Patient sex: M
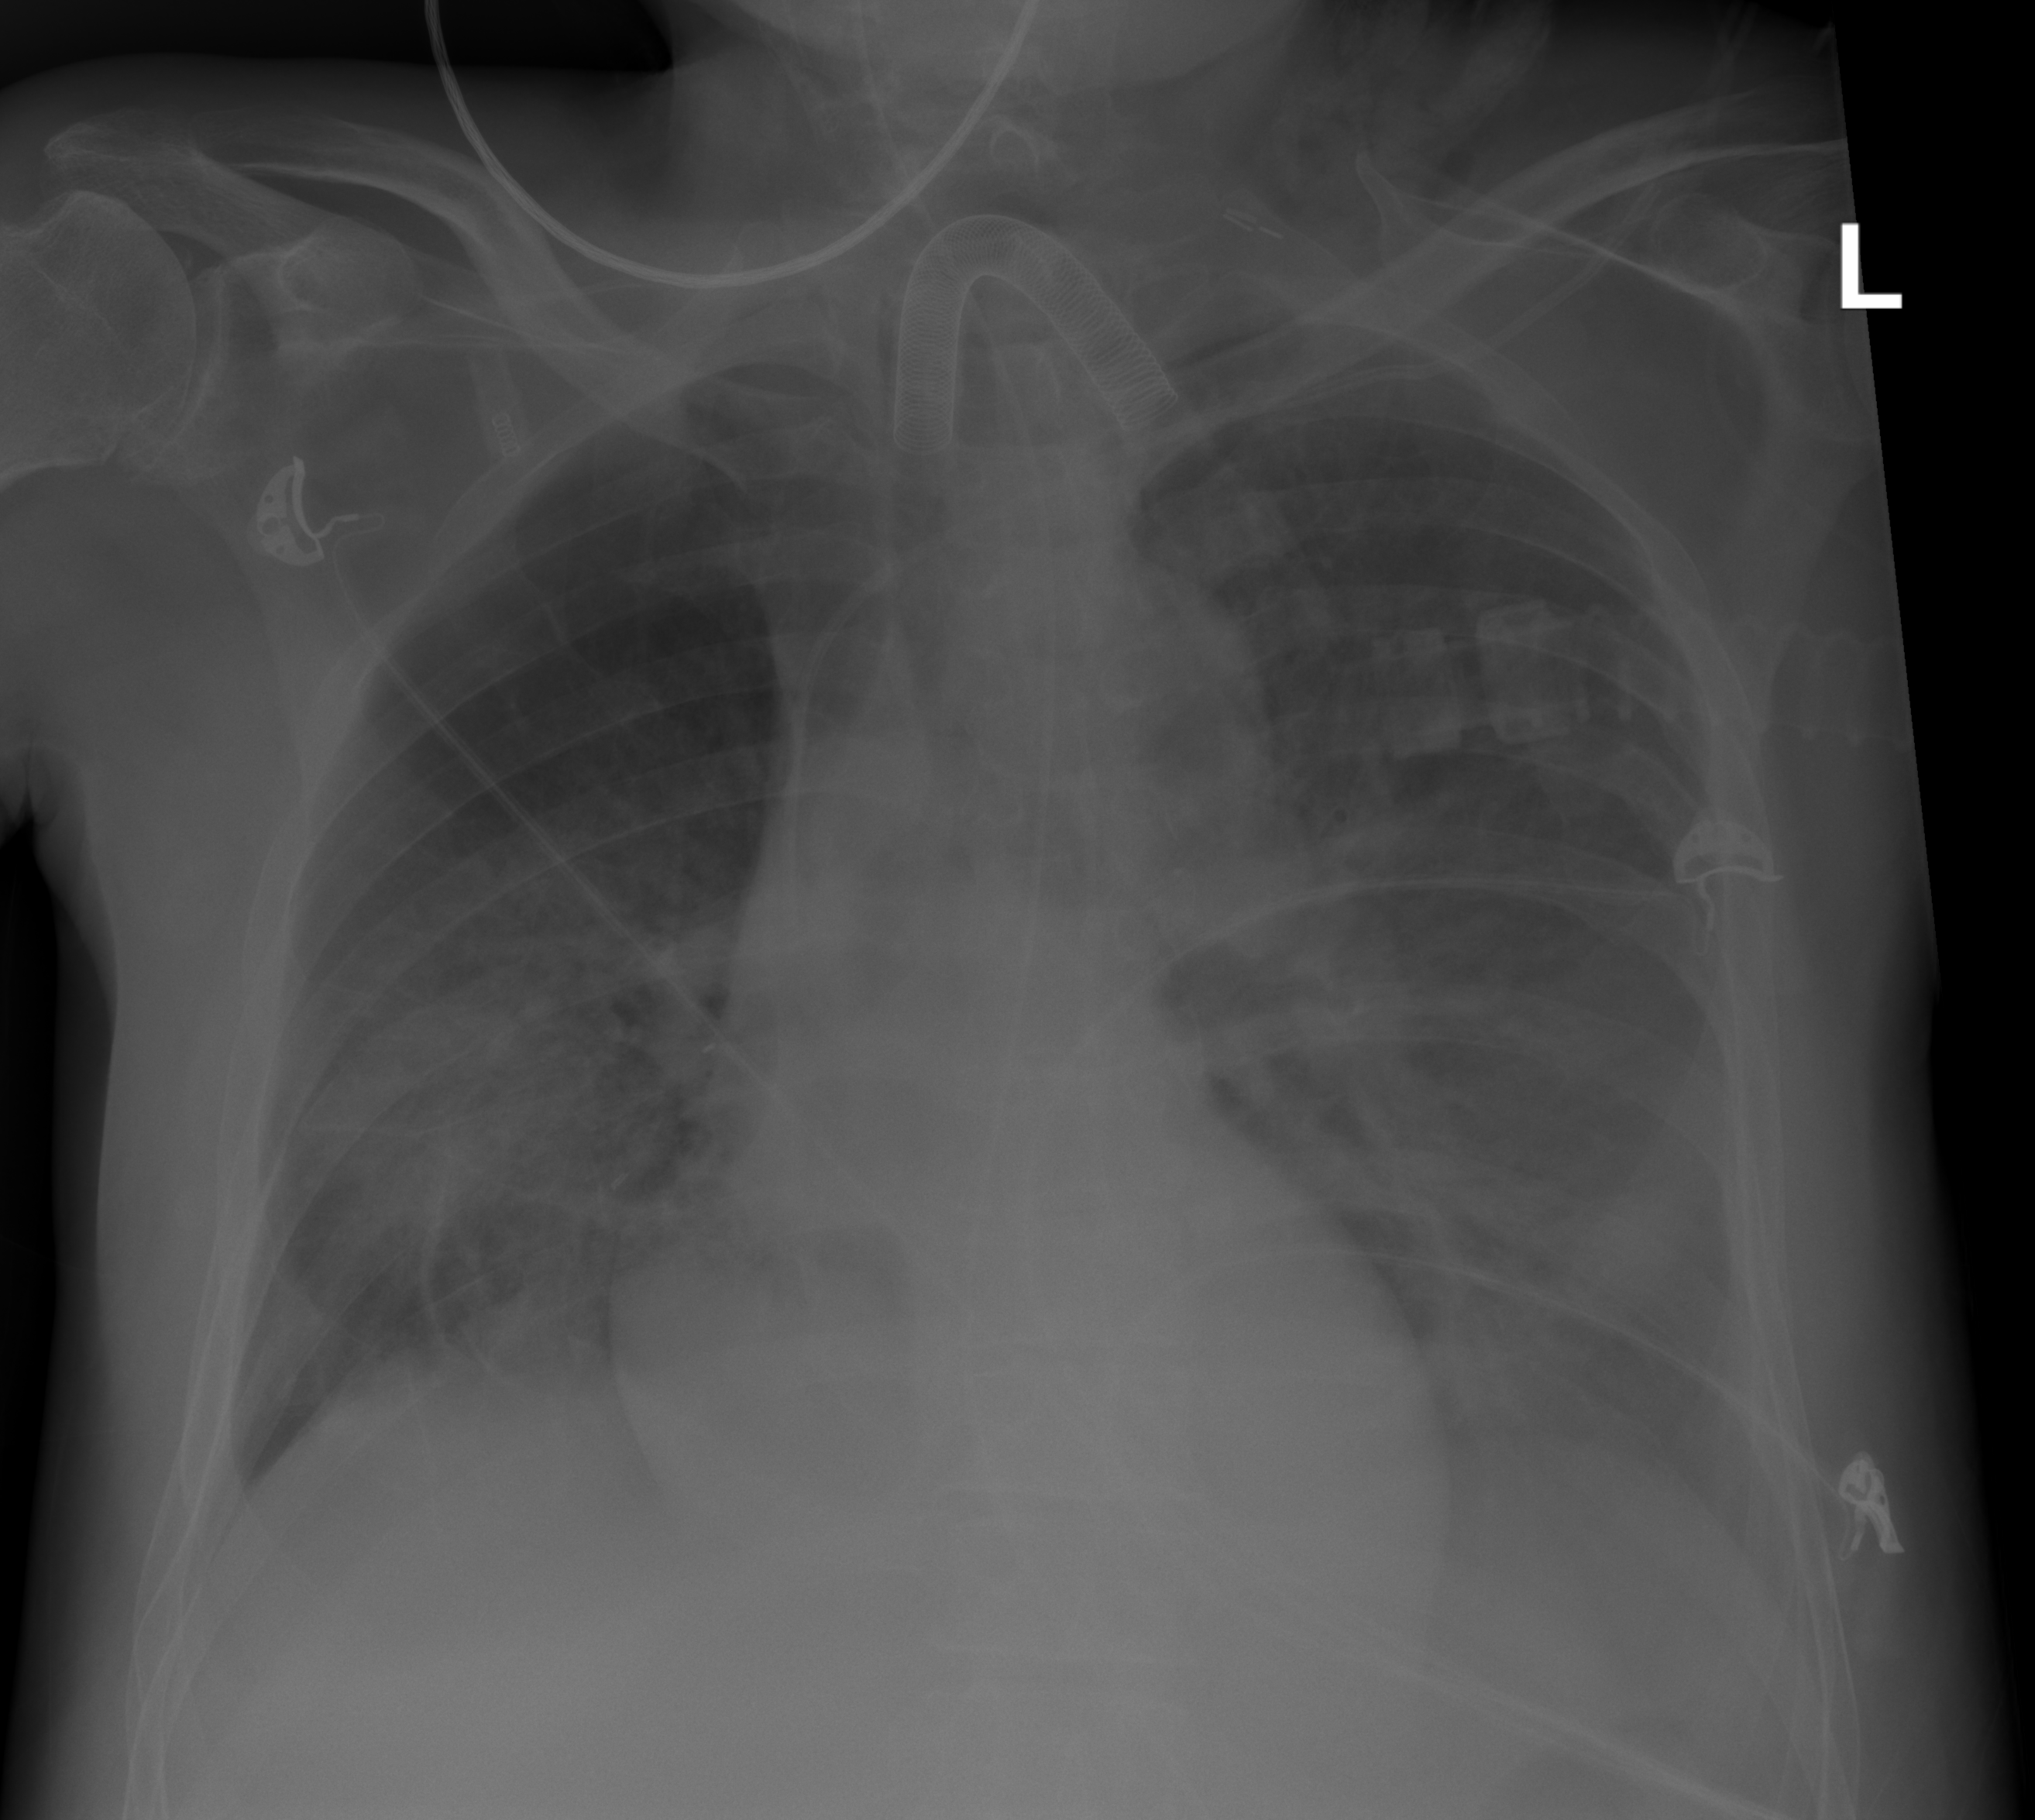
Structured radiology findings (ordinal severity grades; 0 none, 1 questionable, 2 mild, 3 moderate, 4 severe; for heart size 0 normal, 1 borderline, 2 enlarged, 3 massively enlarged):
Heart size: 0
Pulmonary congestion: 2
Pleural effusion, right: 2
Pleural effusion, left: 3
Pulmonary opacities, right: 3
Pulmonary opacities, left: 2
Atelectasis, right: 2
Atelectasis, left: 3